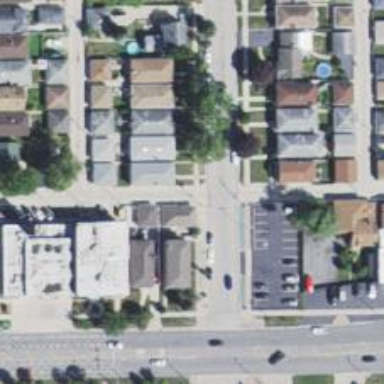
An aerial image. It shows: Alleyway designated as service road.